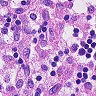
Metastatic tissue present: no